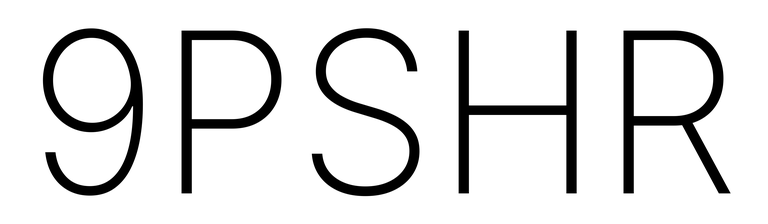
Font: Inter_ExtraLight